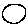
Label: circle